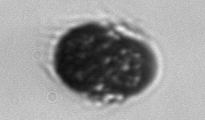
Label: Mesodinium